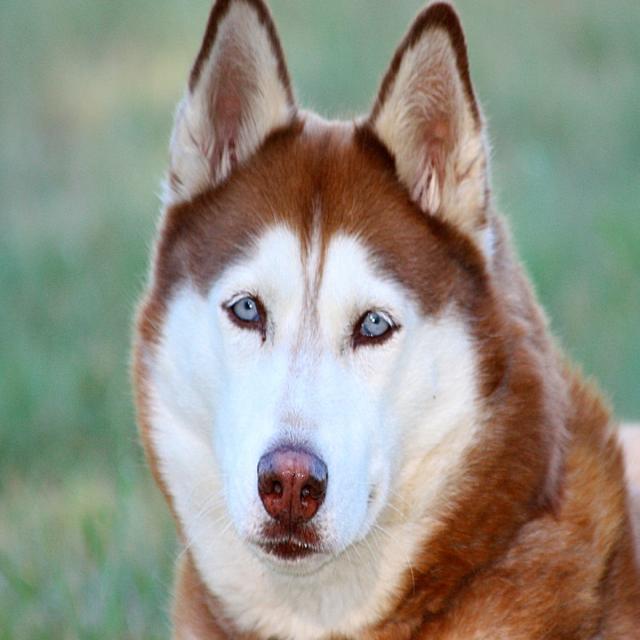
Healthy canine skin — no visible lesions, inflammation, or abnormalities. The skin and coat appear normal.